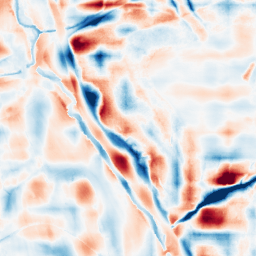
Category: wavelet
Decomposition family: wavelet_reverse_biorthogonal
Decomposition parameters: wavelet: rbio5.5
level: 5
Upsampling method: quadratic
Upsampling parameters: scale: 4
Upsampling scale: 4